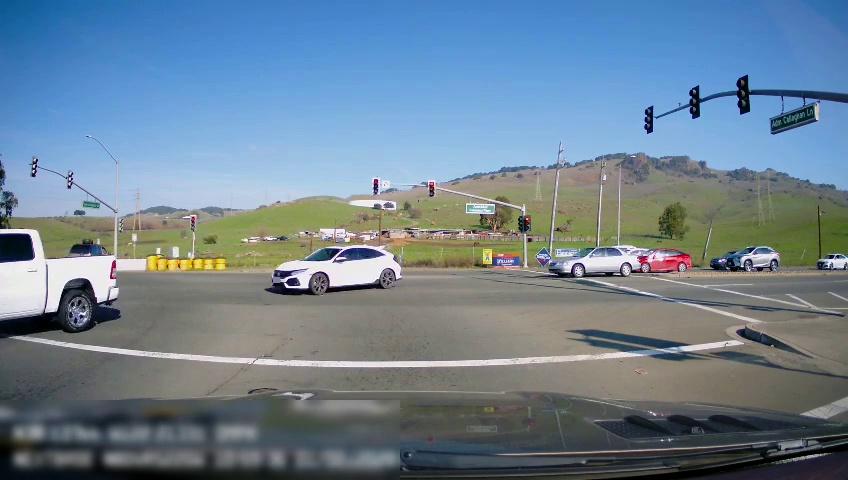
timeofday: Day
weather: Sunny
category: Drivable Space
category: Vehicles | SUV
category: Vehicles | Car
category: Vehicles | SUV
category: Vehicles | Car
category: Vehicles | Car
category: Vehicles | Car
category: Vehicles | Car
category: Vehicles | SUV
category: Vehicles | Truck
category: Vehicles | SUV
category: Lanes | Opposite Lane
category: Traffic | Lights
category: Traffic | Lights
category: Traffic | Lights
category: Traffic | Lights
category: Traffic | Lights
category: Traffic | Lights
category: Traffic | Lights
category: Traffic | Signs
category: Traffic | Lights
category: Traffic | Lights
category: Traffic | Signs
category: Traffic | Lights
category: Traffic | Lights
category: Traffic | Signs